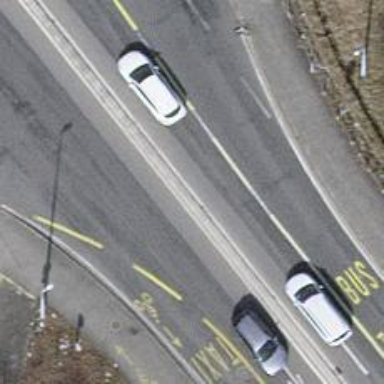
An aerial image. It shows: Asphalt road with primary highway designation. The left side has bus lane and shared cycle lane.